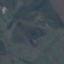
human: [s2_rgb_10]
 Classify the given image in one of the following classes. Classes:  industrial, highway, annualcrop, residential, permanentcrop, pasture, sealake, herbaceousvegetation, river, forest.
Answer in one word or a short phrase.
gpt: HerbaceousVegetation